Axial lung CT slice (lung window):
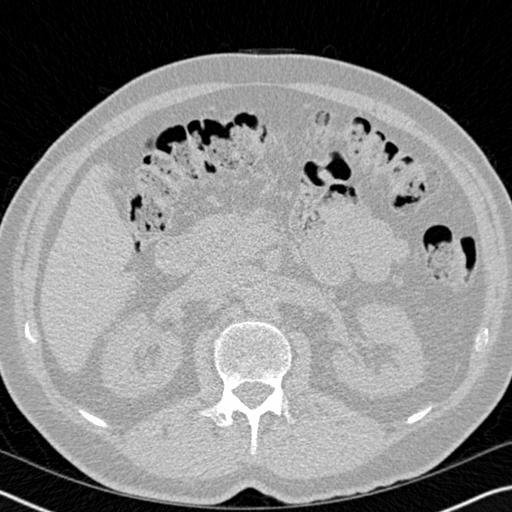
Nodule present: no